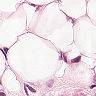
Metastatic tissue present: yes